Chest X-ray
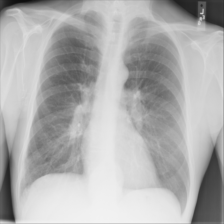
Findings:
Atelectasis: negative
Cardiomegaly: negative
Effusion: negative
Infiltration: negative
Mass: negative
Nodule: positive
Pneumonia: negative
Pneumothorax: negative
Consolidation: negative
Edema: negative
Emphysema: negative
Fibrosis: negative
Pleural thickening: negative
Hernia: negative